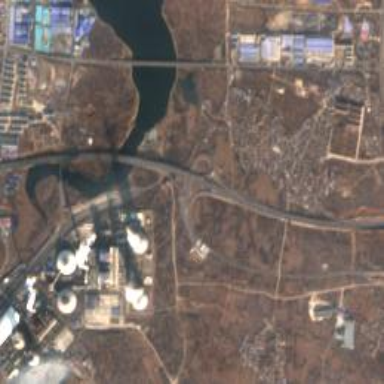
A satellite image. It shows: Industrial area with coal power plant.